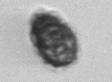
Label: Syracosphaera_pulchra